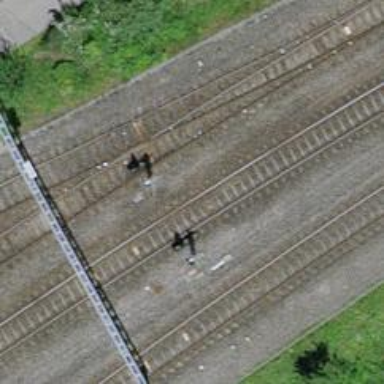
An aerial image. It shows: Railway signal.